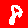
Digit: 8